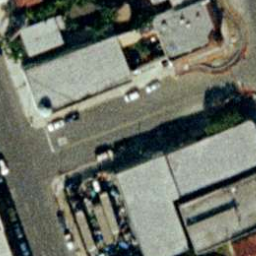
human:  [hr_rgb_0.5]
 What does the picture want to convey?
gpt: buildings